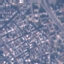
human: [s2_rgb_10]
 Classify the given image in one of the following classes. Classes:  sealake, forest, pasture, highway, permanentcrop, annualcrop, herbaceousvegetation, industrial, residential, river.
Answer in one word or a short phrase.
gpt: Residential